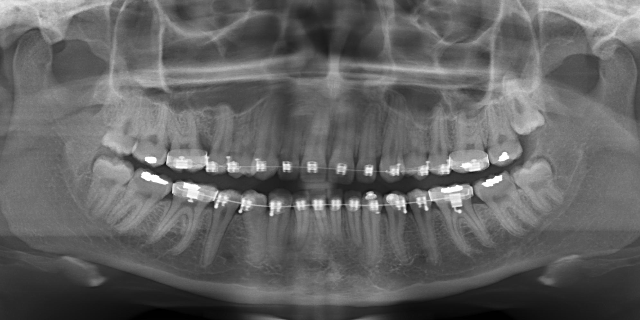
adult